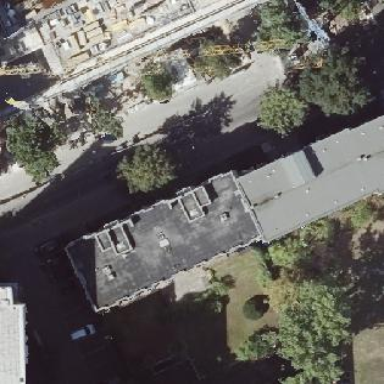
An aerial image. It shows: Flat-roofed apartment building.